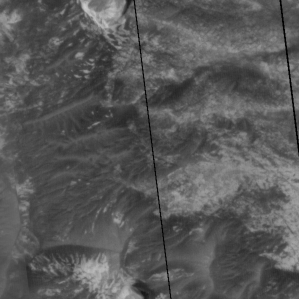
Label: non_frost